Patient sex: F
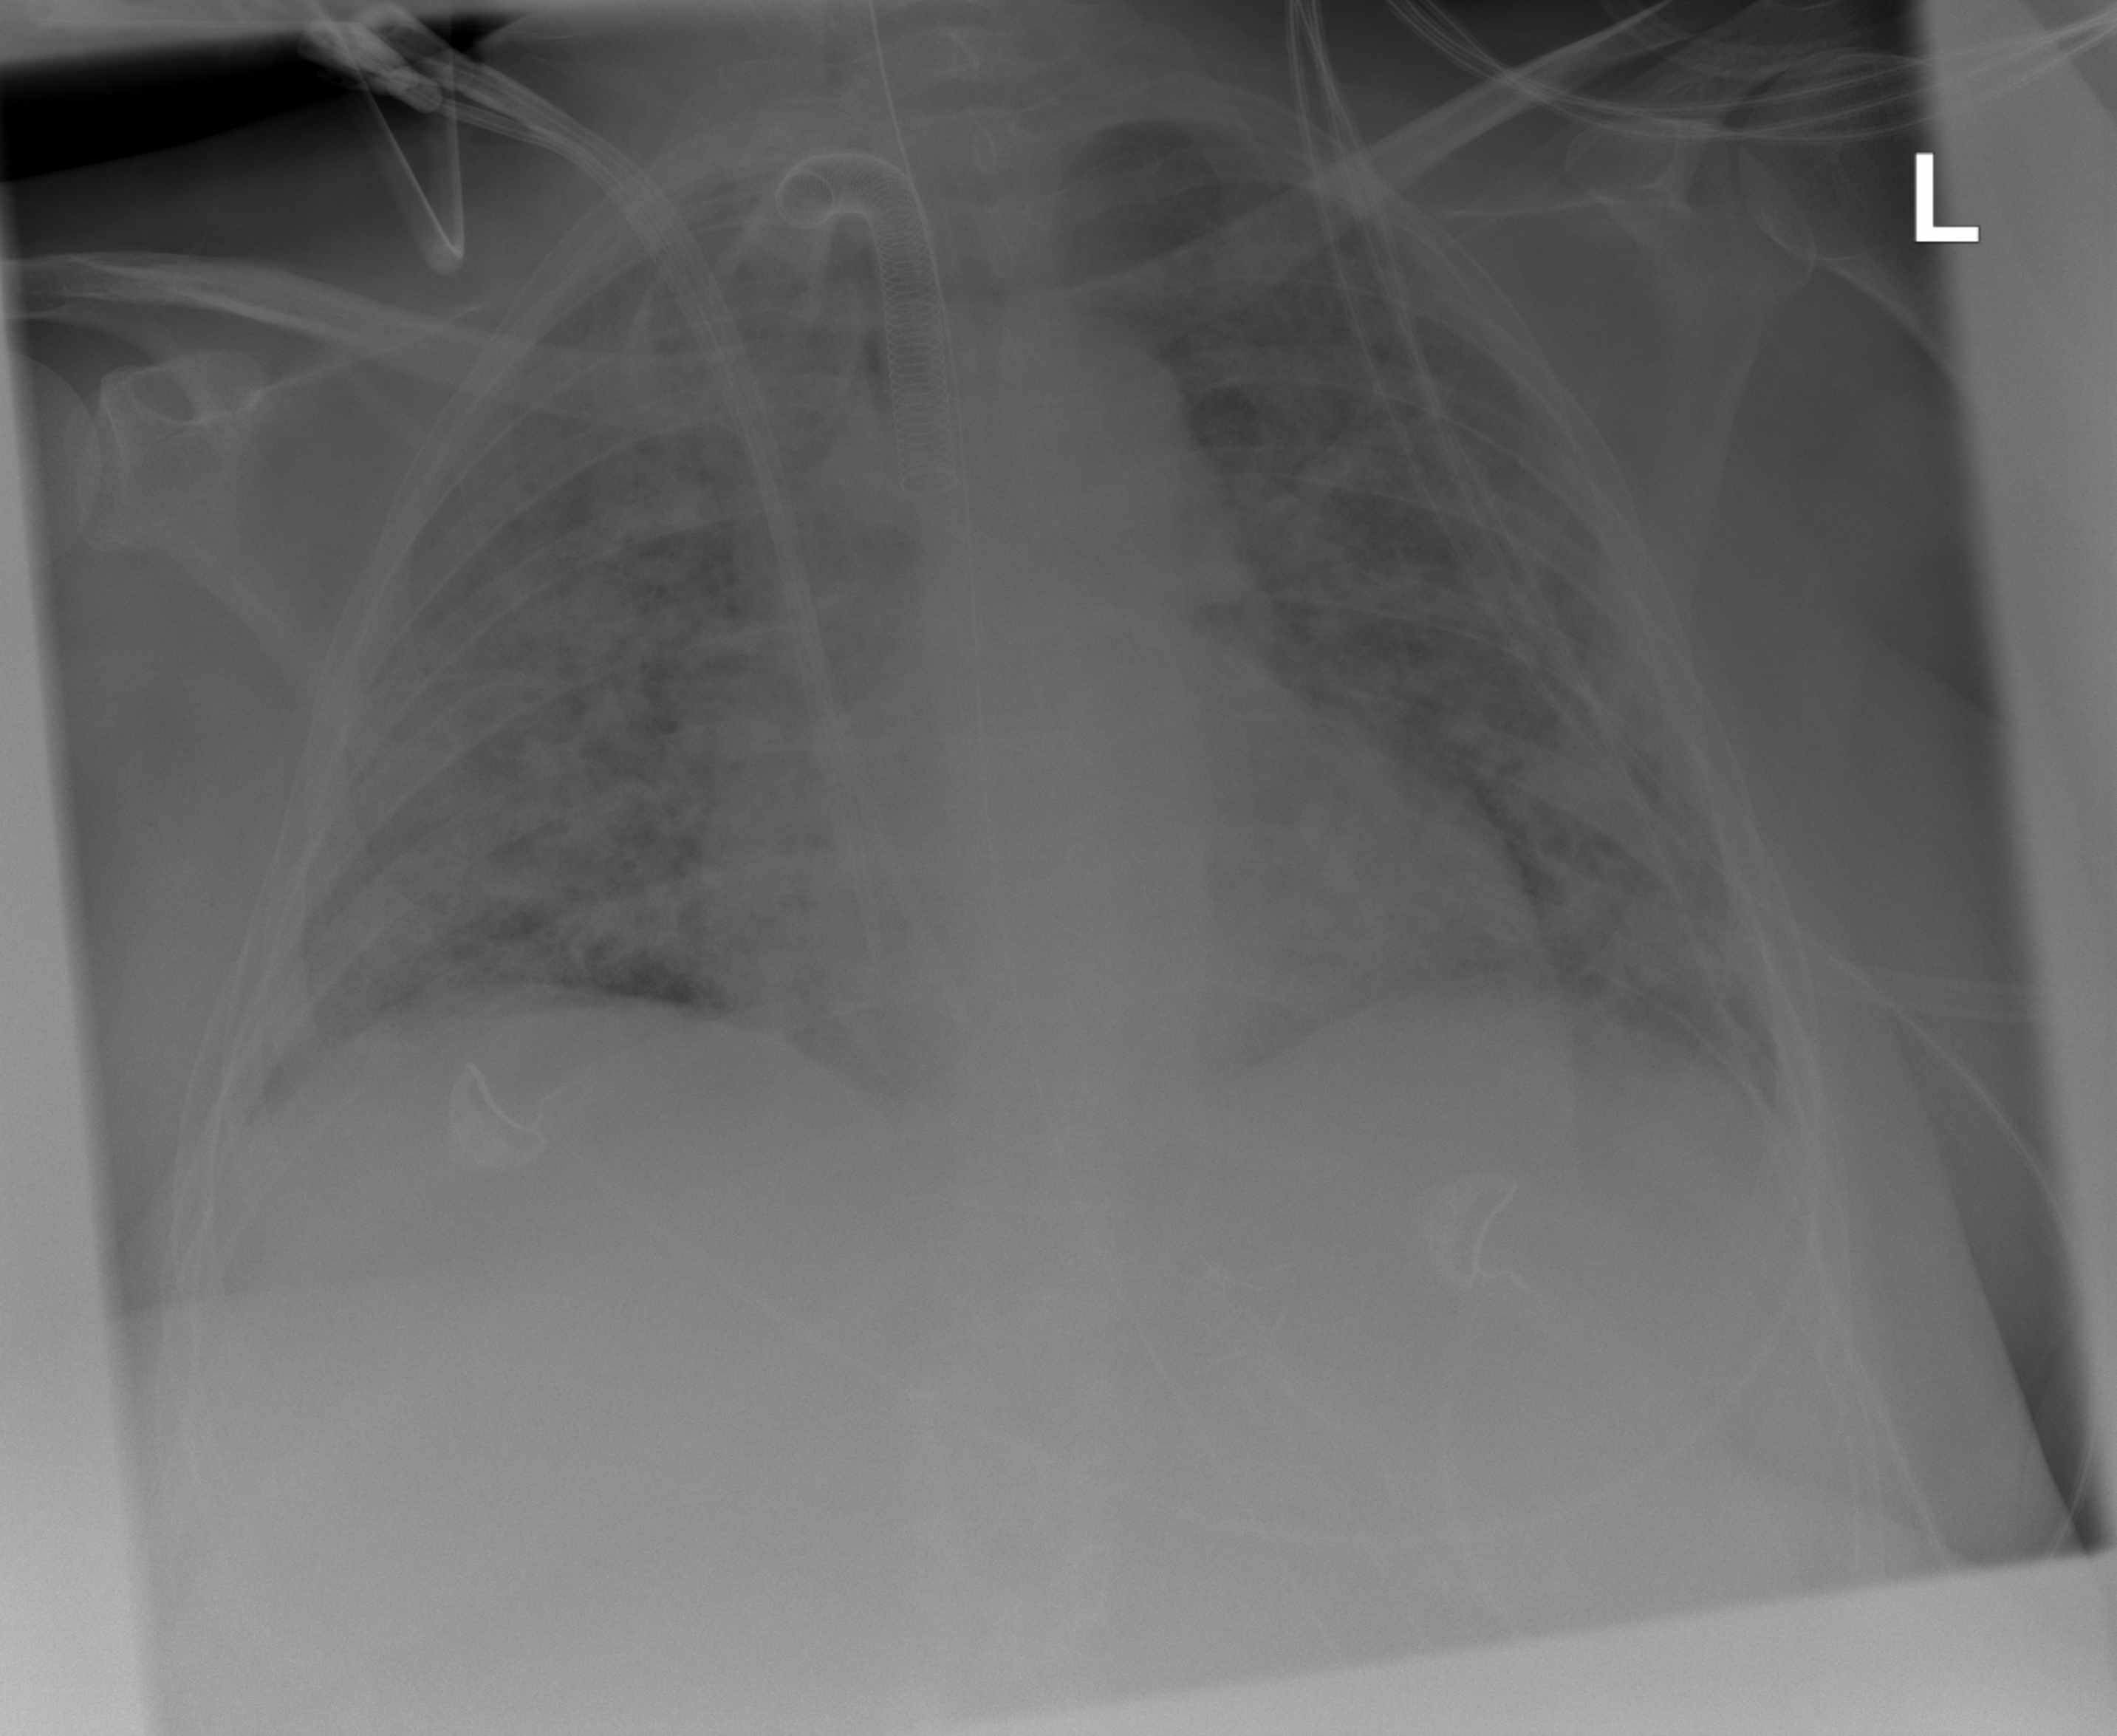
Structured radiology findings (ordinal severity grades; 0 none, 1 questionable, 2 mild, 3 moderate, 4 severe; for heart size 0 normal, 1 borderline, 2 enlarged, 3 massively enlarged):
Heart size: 2
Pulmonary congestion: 2
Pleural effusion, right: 0
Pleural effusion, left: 0
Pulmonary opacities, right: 4
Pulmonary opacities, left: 4
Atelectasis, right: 3
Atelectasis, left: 3